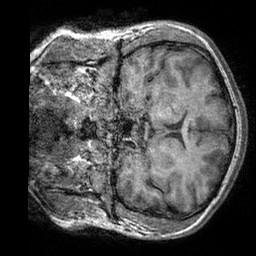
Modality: T1w
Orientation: coronal
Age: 22
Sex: male
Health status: healthy
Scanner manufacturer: siemens
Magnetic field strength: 3 T
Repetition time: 2.3 s
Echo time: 0.00303 s